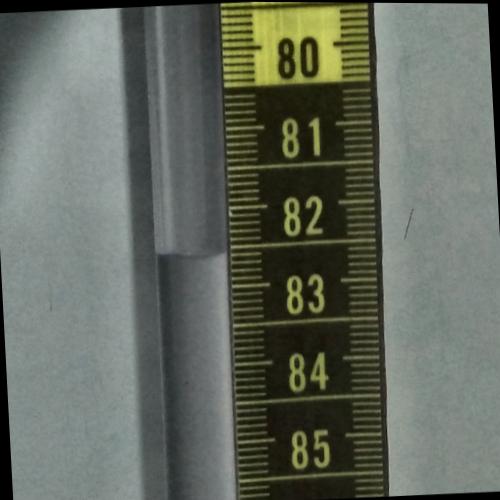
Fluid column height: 82.6 cm